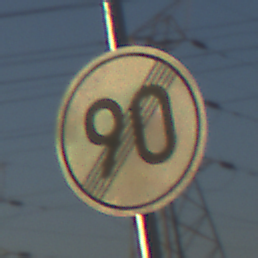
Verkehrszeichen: EndeGeschwindigkeit90
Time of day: SunriseSunset
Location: Outdoor (Nature)
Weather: Clear
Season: NotSpecified
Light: Natural